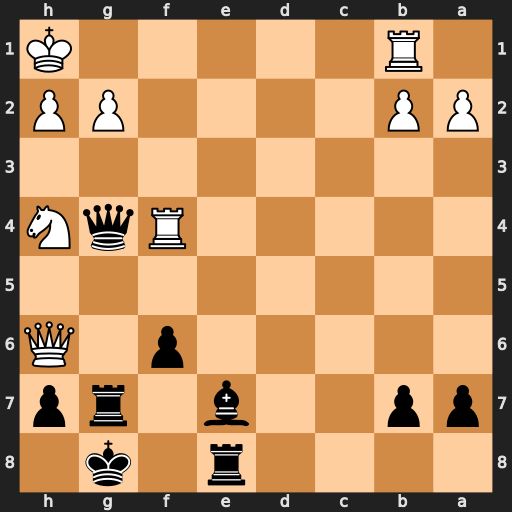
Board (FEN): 4r1k1/pp2b1rp/5p1Q/8/5RqN/8/PP4PP/1R5K
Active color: b
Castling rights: -
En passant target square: -
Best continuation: Qg5 Qxg5 fxg5 Nf5 gxf4 Nxg7 Kxg7